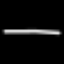
Label: line